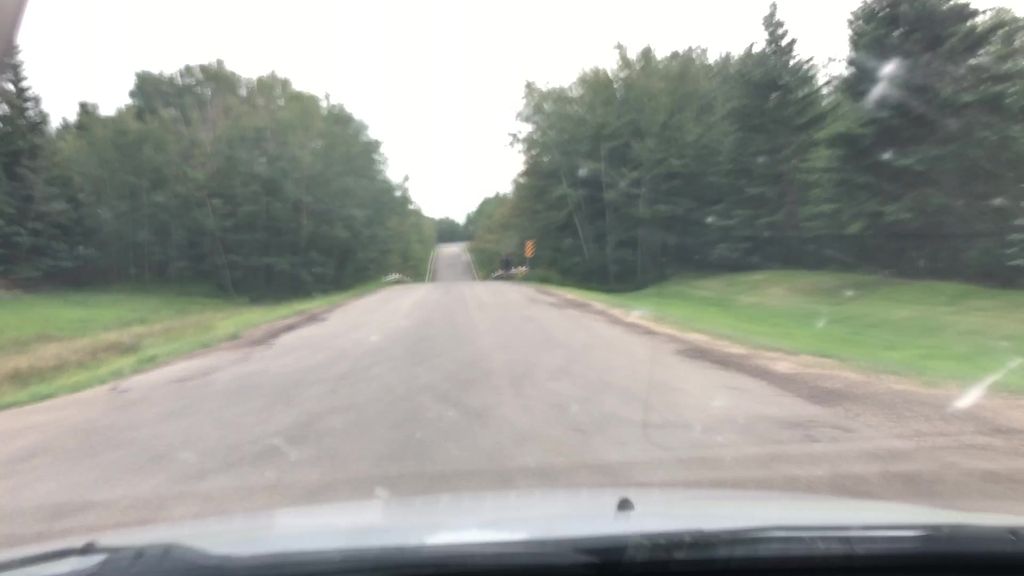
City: edmonton